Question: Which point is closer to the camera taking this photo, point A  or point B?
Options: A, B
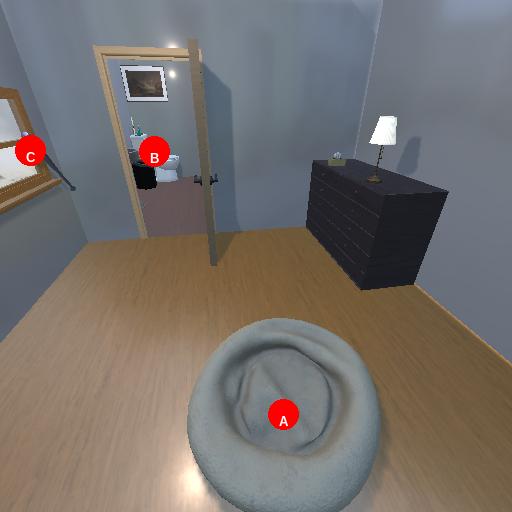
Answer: A